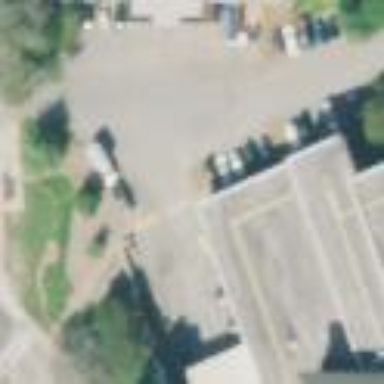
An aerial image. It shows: Street-side parking area.